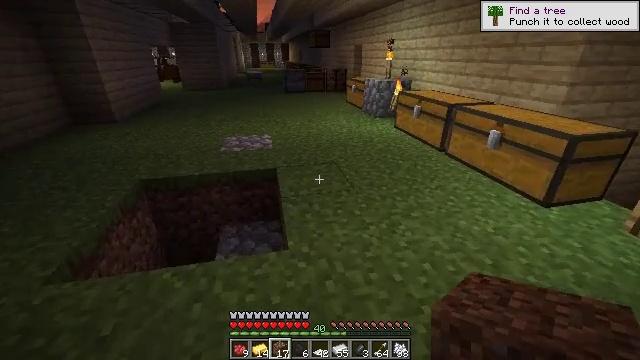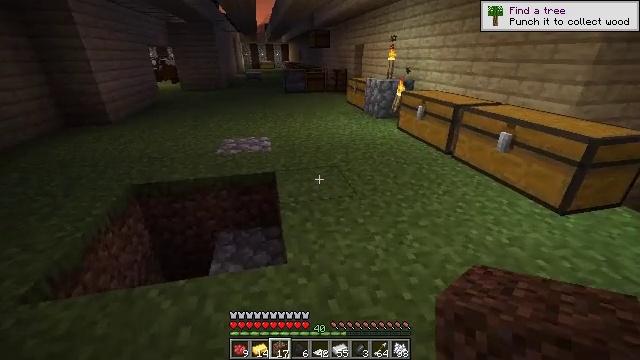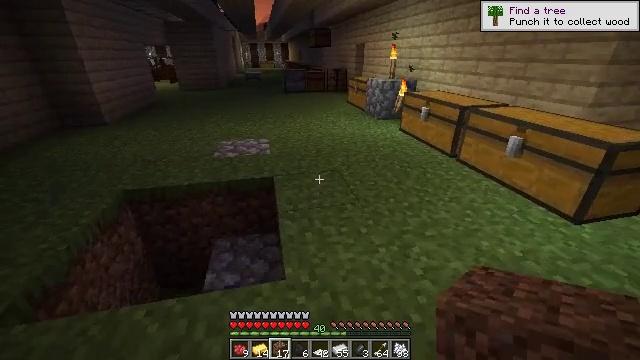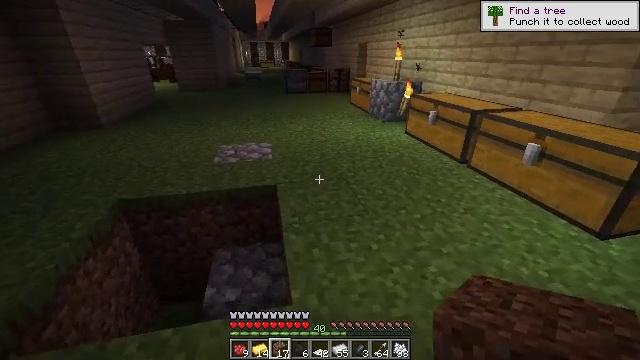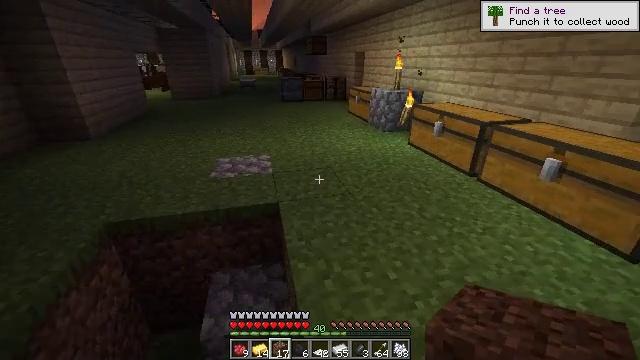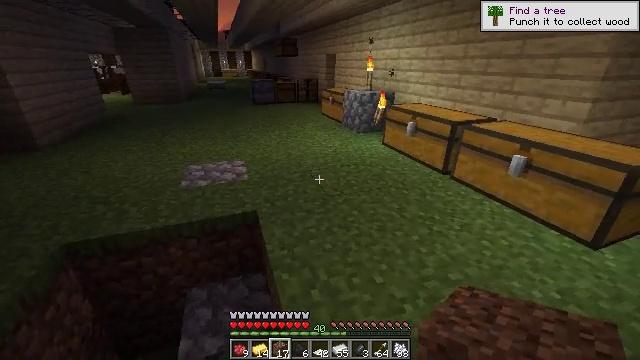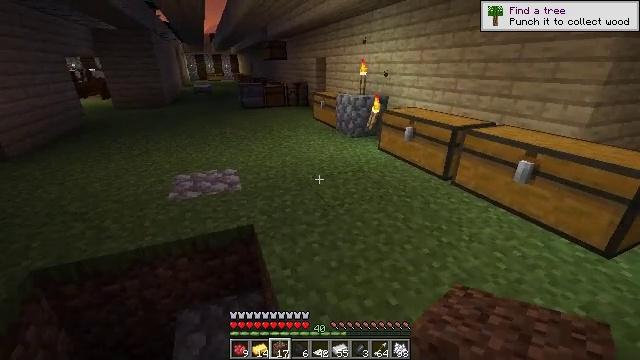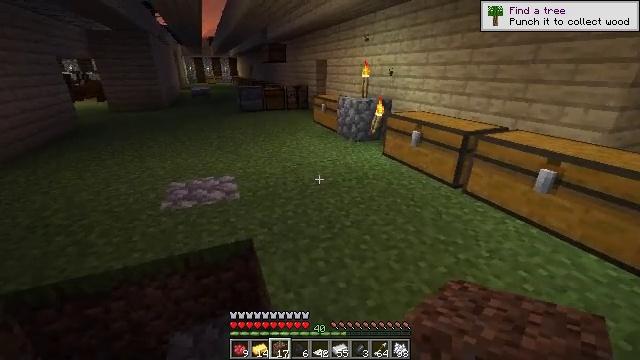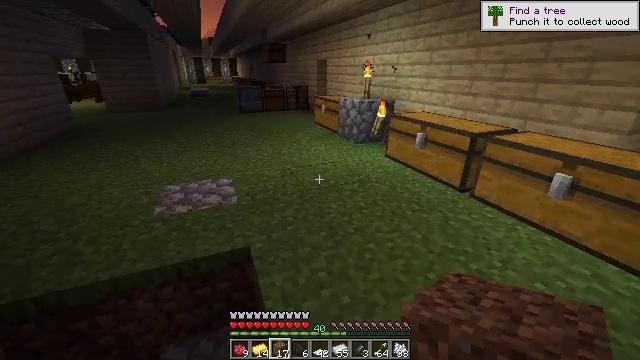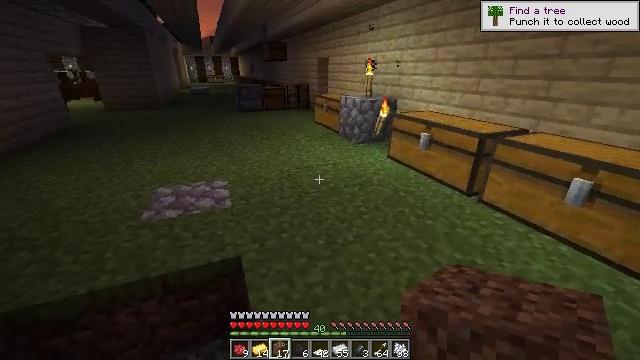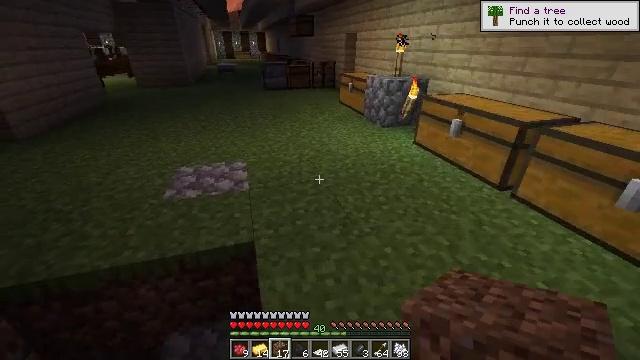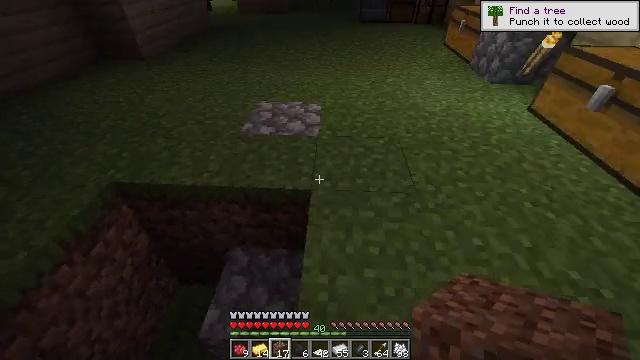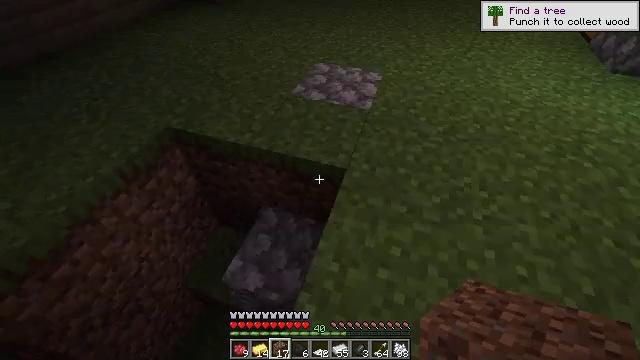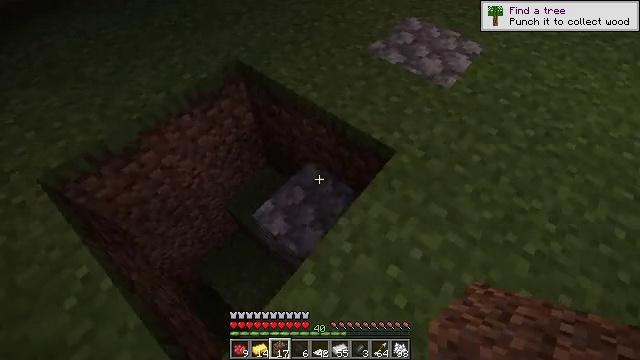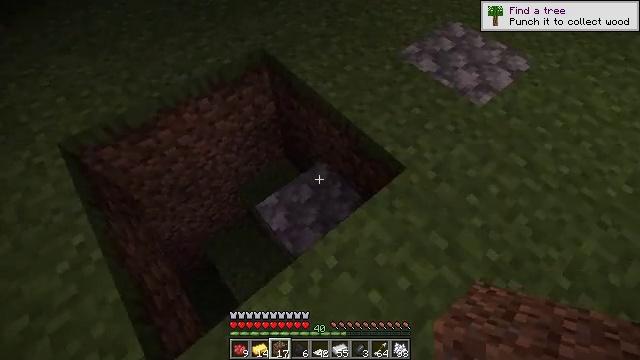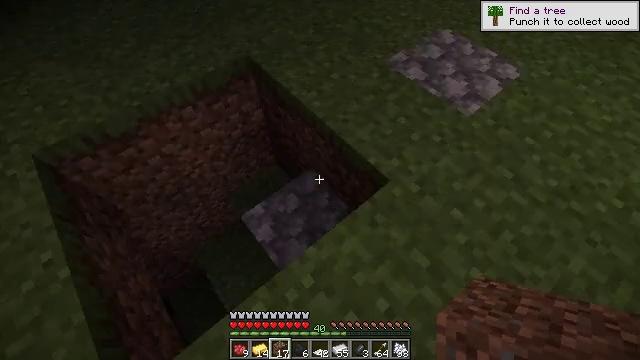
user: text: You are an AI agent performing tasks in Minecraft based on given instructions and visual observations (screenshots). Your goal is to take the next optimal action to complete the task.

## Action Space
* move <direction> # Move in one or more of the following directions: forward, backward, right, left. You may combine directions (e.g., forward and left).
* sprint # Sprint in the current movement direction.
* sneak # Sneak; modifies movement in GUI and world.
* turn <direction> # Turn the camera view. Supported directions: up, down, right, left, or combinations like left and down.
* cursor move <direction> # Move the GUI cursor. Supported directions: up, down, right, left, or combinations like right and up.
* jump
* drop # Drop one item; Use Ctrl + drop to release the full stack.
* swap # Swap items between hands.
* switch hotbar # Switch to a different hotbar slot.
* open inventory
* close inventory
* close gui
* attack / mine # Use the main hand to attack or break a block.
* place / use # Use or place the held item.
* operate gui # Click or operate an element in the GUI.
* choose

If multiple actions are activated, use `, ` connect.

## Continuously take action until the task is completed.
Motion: motion action
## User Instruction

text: Combine gold ingots in the crafting table to get a gold block.
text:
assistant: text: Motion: move forward
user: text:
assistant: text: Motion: move forward and move left
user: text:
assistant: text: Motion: move forward and move left
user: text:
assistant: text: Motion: move forward and move left, turn right and up
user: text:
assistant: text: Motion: move forward and move left, turn right
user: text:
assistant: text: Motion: move forward, turn right
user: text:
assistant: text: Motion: move forward
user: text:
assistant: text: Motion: move forward
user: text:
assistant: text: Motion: move forward and move right
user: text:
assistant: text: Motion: move forward and move right, turn left and down
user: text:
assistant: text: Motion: move forward and move right, turn left and down
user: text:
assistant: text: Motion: move forward and move right, turn left and down
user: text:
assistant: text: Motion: move forward and move right, turn left and down
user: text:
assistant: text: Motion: move forward and move right, turn left and down
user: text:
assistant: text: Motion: move forward and move right
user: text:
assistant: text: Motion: move forward, turn right and up
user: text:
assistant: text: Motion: move forward, turn right and up
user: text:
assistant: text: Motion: move forward and move right, turn right and up
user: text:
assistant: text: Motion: move forward and move right, turn right and up
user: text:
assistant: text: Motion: move forward and move right, turn right and up
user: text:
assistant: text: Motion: move forward
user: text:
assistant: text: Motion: move forward
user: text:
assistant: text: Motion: move forward
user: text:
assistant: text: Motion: move forward, turn left and down
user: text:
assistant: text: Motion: move forward, sprint
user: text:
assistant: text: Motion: move forward, sprint
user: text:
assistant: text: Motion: move forward, sprint
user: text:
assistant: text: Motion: move forward, sprint
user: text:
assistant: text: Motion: move forward, sprint, turn right and up
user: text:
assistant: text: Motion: move forward, sprint, turn right and up